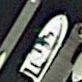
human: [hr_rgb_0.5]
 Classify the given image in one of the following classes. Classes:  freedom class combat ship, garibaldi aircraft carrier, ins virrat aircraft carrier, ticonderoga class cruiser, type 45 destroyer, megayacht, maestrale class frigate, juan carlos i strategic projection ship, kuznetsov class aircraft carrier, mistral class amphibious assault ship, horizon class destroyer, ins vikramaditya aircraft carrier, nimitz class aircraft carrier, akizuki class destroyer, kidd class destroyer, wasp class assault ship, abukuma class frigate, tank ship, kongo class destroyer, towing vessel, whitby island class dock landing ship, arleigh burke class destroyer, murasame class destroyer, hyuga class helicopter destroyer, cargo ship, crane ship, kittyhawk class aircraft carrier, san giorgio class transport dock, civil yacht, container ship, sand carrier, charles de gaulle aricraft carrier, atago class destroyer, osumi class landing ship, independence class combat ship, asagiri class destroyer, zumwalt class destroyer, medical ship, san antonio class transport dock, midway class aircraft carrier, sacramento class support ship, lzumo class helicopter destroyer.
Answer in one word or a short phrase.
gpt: Civil yacht